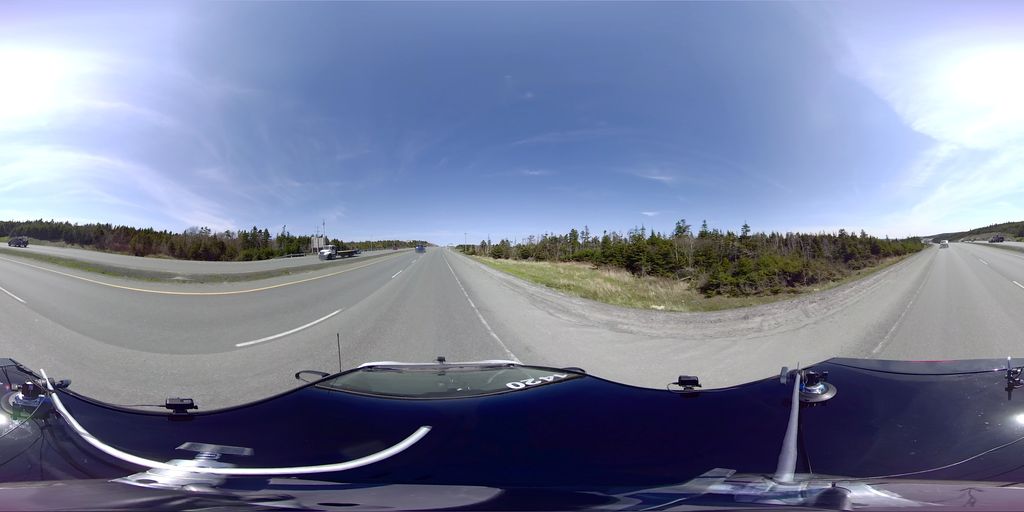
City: st_johns